Question: I've begun development on a web app, and I'm just now tackling some of the first front-end obstacles. I'll give you some details about the front-end first, just to make sure the context of my question is clear.
**Below is a diagram, showing the different elements relevant to the question.*

Each 'Node' is draggable. If you would , please take a quick look at <URL> to view a test 'canvas' with one 'node' active.
'Node 2' 's position in Figure 2 has changed from it's location in Figure 1, resulting in an extra 'link' being displayed. My goal is to have the newly created 'link' appear the instant 'node2' has been dragged the necessary distance... as opposed to say, after the user drops 'node2'.
---
>
---
The desired function would consist of:
- An algorithm to analyze the distance
between 'nodes' to determine how many
'links' should be displayed.- Create/destroy 'links' based upon results.- To position each resulting 'link' appropriately; centered and evenly
spaced.
---
I was maybe thinking maybe having the function call itself at it's end, after an 'if' checking to see if the user is "still dragging," but I'm new to programming and don't have a firm grasp on what's practical.
Thanks in advance for any help!
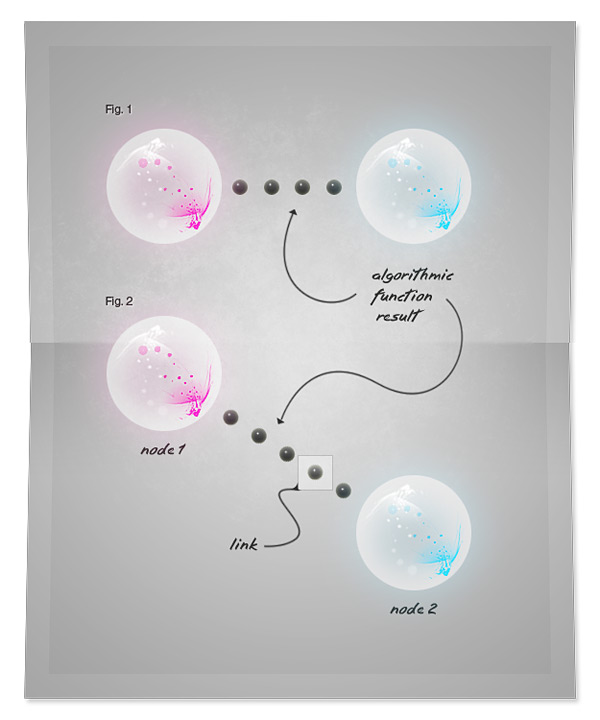
Answer: If you use <URL> for your dragging, you could define the 'start', 'drag', or 'stop' events to do the appropriate work.
'''
$( ".selector" ).bind( "dragstart", function(event, ui) {
...
});
$( ".selector" ).bind( "drag", function(event, ui) {
...
});
$( ".selector" ).bind( "dragstop", function(event, ui) {
...
});
'''
The challenge I see is that each node will have to know what is connected to it. I have done this before by creating my own attributes. Using your 2 node solution above:
'''
<div id="node1" child="node2" />
<div id="node2" parent="node1" />
'''
If you have nodes linked to multiple other nodes, you could just do something like
'''
<div id="node1" children="node2;node3;node4" />
'''
with a delimited list of children. Then retrieving this information for your processing would be as simple as 'var children = $(this).attr('children').split(';');' and that will get you an array of the children's id's. You can also get the position of the element and the children, calculate the distance, and modify your links.